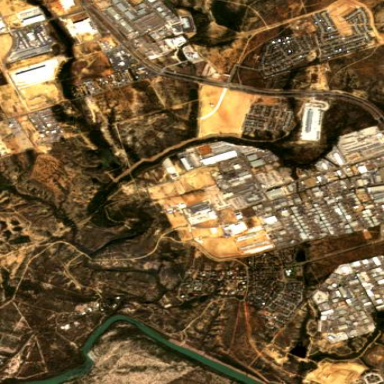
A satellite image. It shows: Industrial area used for distribution.